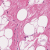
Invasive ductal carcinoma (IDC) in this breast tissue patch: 0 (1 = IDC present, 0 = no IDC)